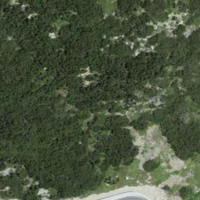
EUNIS habitat code: 26
Species observed at this site:
Anthyllis vulneraria